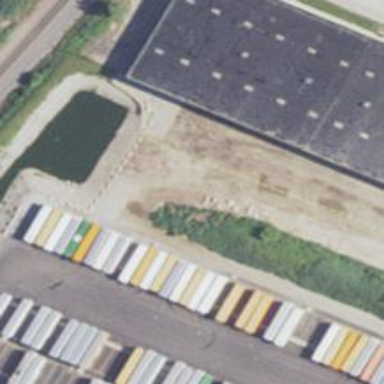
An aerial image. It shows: Abandoned railway yard.